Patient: sex F, age 65
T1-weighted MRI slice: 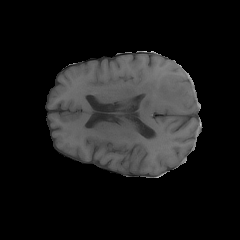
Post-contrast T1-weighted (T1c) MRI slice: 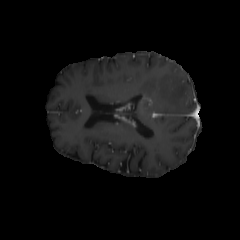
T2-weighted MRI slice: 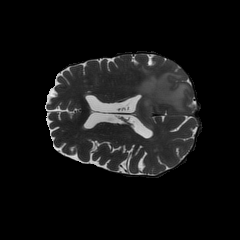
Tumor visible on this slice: yes
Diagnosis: Glioblastoma, IDH-wildtype
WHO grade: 4